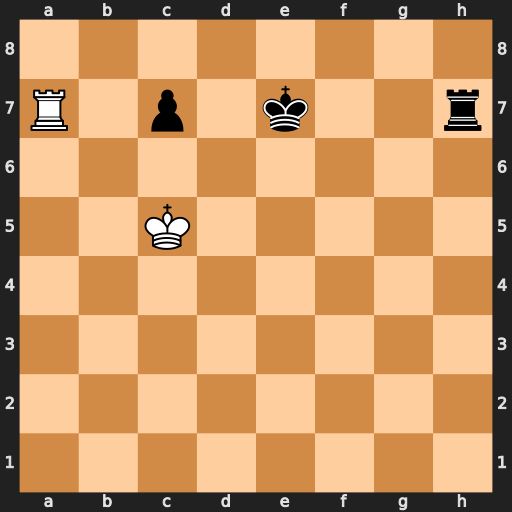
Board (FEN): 8/R1p1k2r/8/2K5/8/8/8/8
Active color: w
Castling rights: -
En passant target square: -
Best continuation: Rxc7+ Kf6 Rxh7